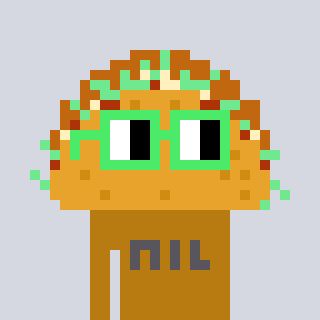
a pixel art character with square light green glasses, a taco-shaped head and a gold-colored body on a cool background